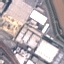
Land use / land cover: Industrial